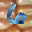
Label: 6